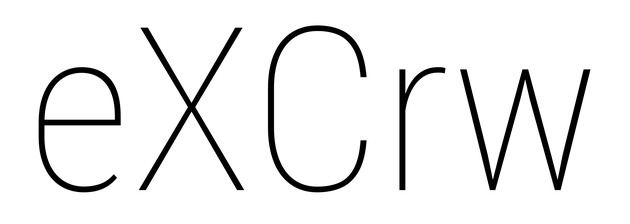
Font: Roboto_Condensed_Thin